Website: lowes
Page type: customer-info-address
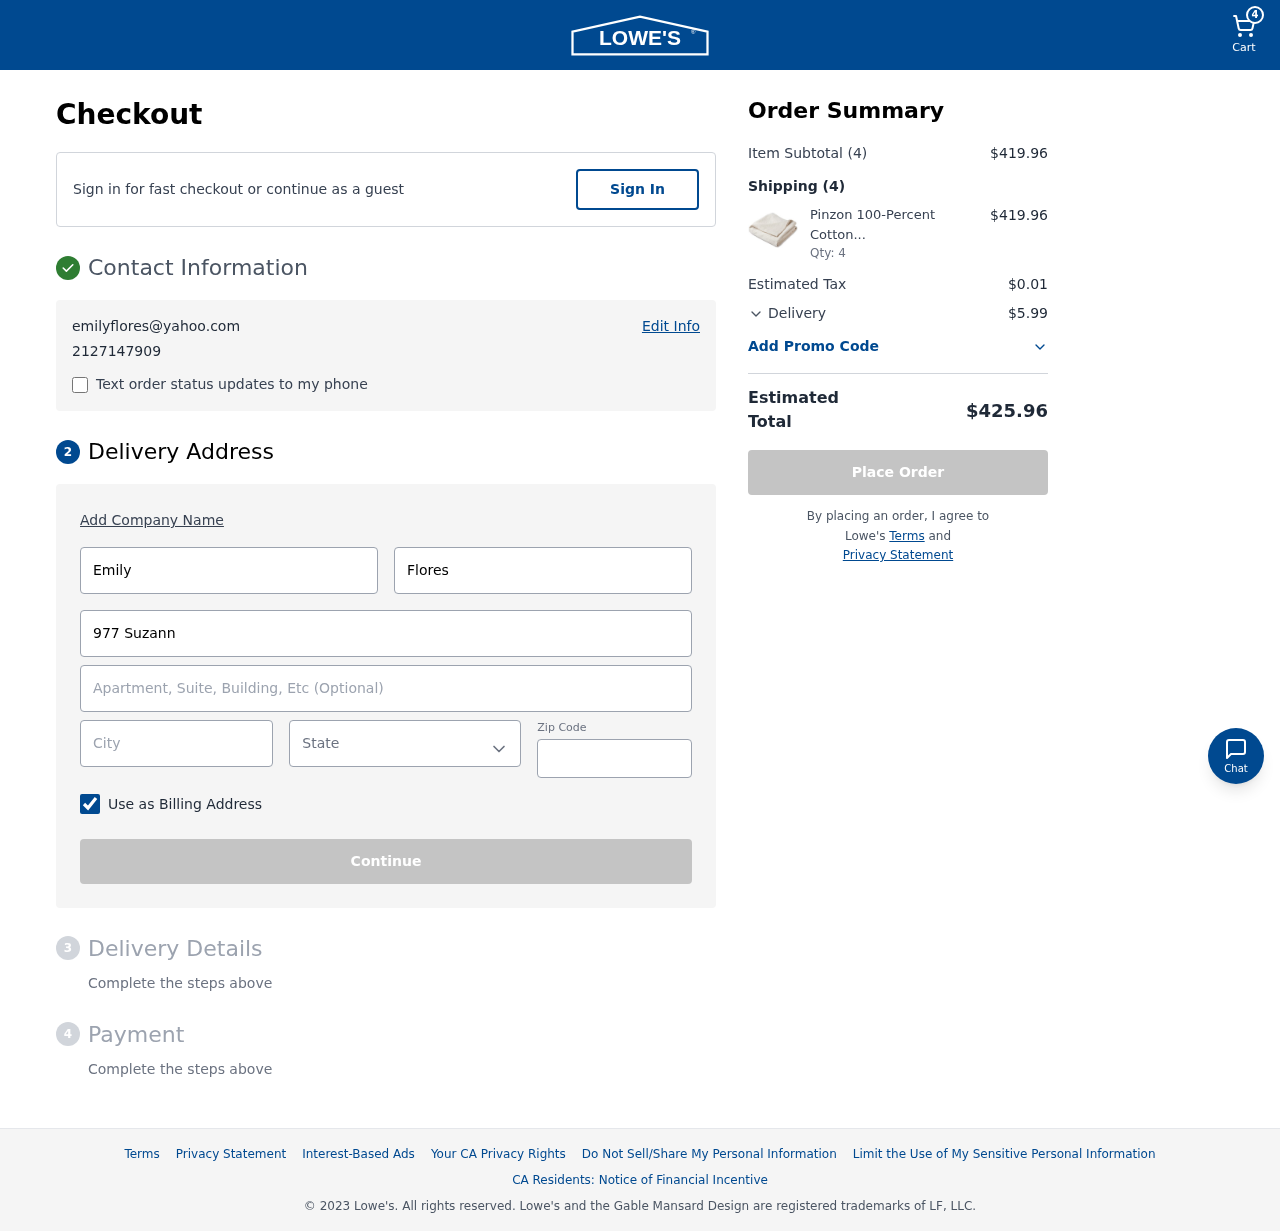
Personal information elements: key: PII_CITY
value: New Nathaniel
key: PII_EMAIL
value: emilyflores@yahoo.com
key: PII_FIRSTNAME
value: Emily
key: PII_LASTNAME
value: Flores
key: PII_PHONE
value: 2127147909
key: PII_POSTCODE
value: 98503
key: PII_STATE
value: South Carolina
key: PII_STREET
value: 977 Suzanne Via Suite 128
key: PII_STREET2
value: Suite 534
Product elements: key: PRODUCT1_NAME
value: Pinzon 100-Percent Cotton Jacquard Avalon Matelasse Coverlet
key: PRODUCT1_QUANTITY
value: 4
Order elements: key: ORDER_NUM_ITEMS
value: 4
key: ORDER_SUBTOTAL
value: $419.96
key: ORDER_NUM_ITEMS2
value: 4
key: ORDER_SUBTOTAL2
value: $419.96
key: ORDER_TAX
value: $0.01
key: ORDER_SHIPPING_COST
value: $5.99
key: ORDER_TOTAL
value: $425.96